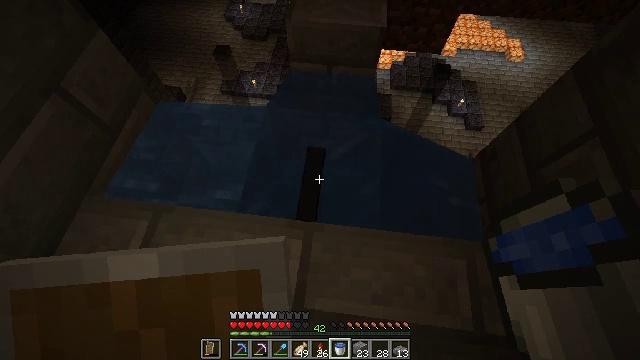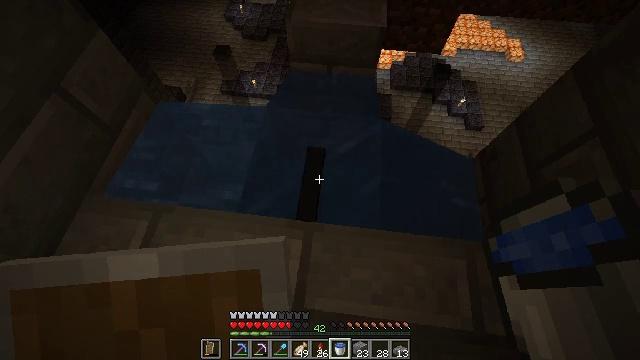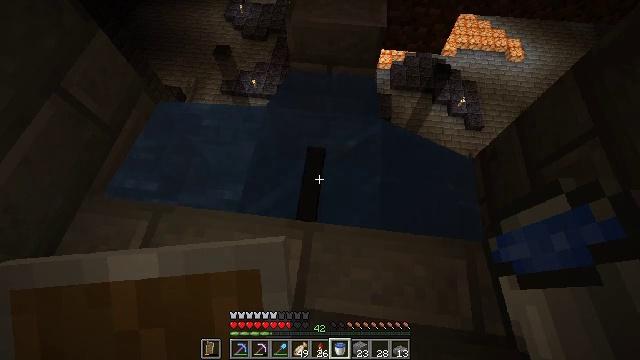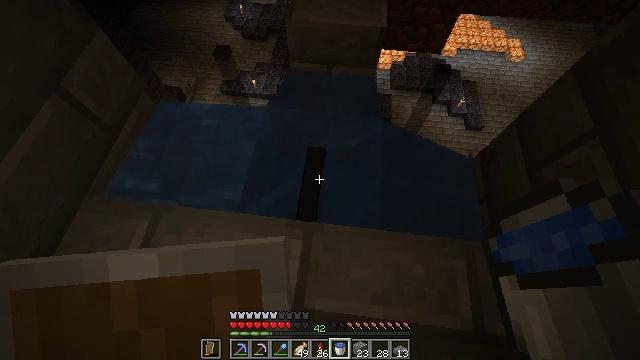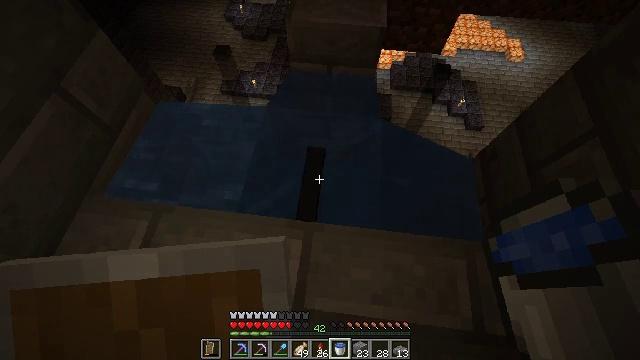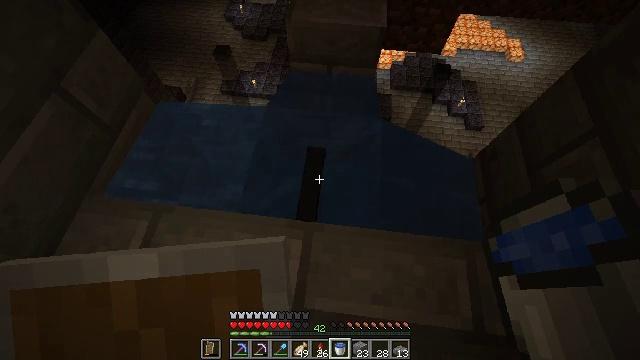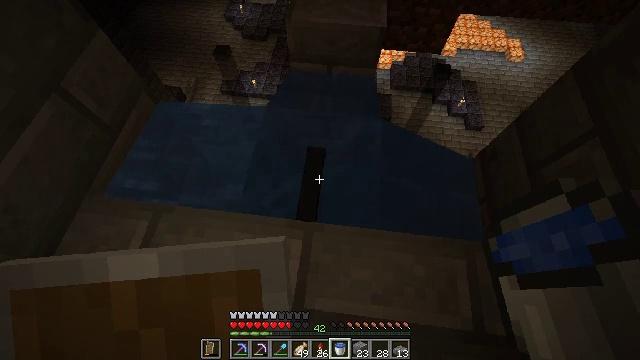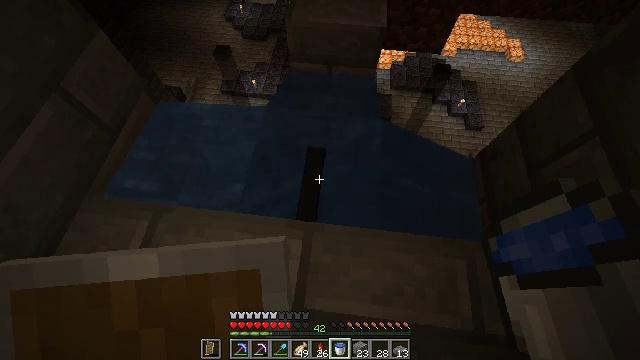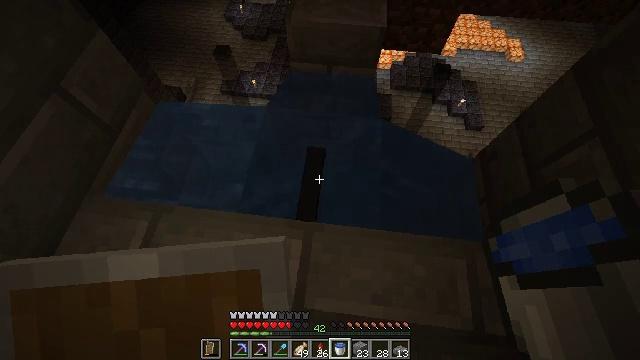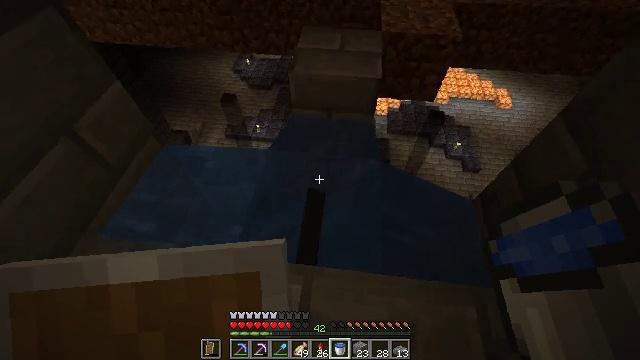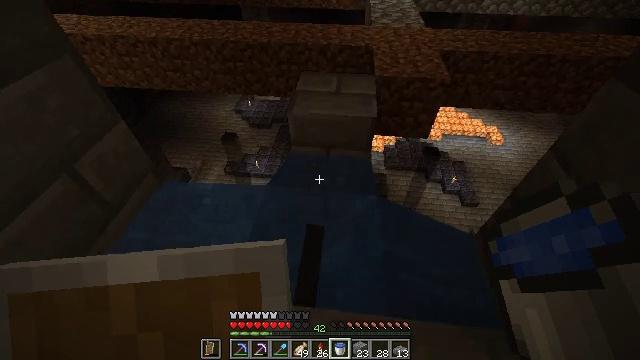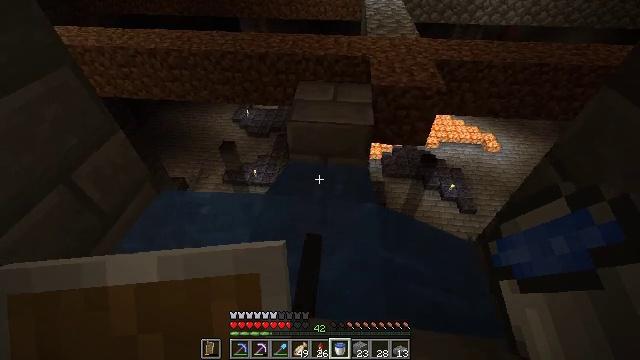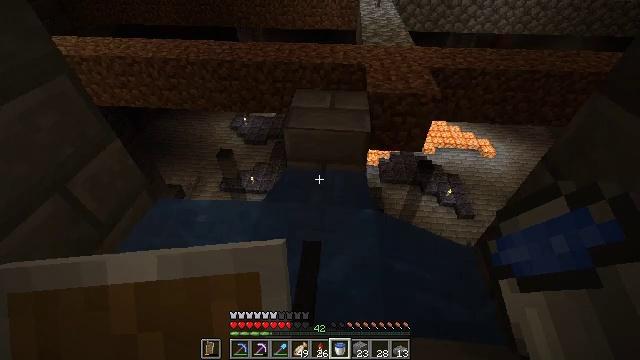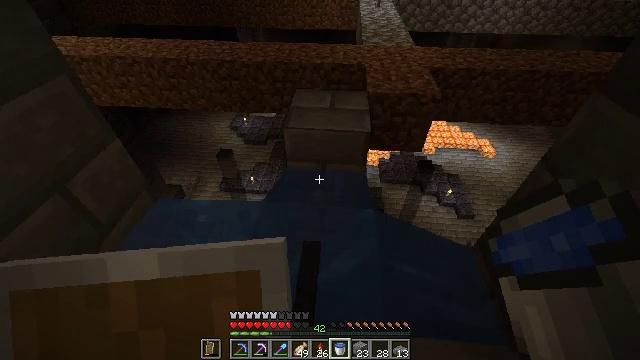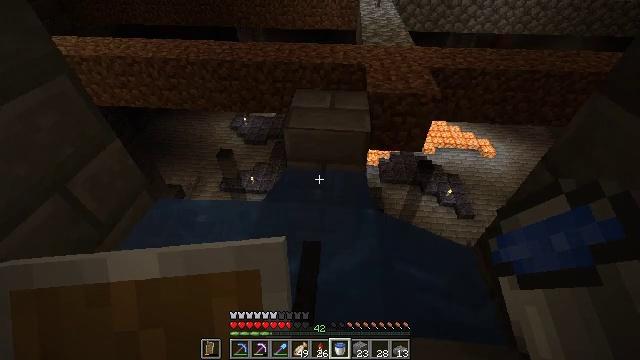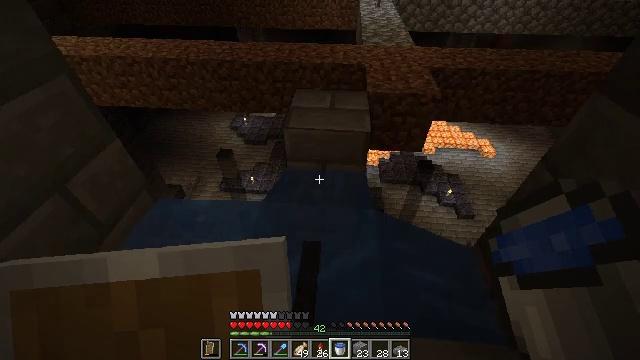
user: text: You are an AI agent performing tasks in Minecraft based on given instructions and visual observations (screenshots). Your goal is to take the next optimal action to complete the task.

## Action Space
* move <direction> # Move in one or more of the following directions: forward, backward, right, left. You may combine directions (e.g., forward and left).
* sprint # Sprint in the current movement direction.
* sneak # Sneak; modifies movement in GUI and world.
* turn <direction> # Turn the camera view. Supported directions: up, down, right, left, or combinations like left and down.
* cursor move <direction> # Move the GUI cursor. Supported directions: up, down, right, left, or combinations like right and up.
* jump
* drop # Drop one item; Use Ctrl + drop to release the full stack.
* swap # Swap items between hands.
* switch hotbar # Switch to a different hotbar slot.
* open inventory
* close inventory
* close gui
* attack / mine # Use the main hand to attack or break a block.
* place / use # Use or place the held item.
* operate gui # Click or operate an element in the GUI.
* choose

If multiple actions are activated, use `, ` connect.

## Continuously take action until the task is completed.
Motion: motion action
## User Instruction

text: Break the black stained glass pane to collect it.
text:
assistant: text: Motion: no_op
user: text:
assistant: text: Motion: no_op
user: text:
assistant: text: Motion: no_op
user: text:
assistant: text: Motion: no_op
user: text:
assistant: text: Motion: no_op
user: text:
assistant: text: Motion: no_op
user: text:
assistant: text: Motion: no_op
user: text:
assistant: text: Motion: no_op
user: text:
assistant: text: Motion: turn up
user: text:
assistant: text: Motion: turn up
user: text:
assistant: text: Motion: turn up
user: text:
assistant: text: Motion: turn up
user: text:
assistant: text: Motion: no_op
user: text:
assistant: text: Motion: no_op
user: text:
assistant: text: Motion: no_op
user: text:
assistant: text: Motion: no_op
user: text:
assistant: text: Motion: no_op
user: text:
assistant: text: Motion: no_op
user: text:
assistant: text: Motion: turn down
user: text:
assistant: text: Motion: turn down
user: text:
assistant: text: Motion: turn down
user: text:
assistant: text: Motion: turn down
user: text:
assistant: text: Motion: move forward, turn down
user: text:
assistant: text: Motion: move forward, turn down
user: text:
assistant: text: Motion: move forward, turn down
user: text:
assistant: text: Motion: move forward, turn right and down
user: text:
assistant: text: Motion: turn right and down
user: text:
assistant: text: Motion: turn down
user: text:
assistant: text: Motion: turn down
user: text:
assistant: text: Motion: turn down